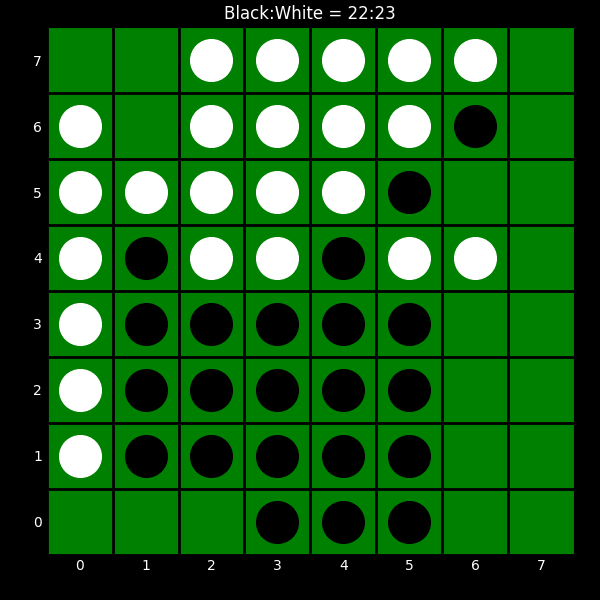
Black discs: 22
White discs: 23